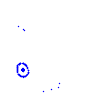
Particle: pion